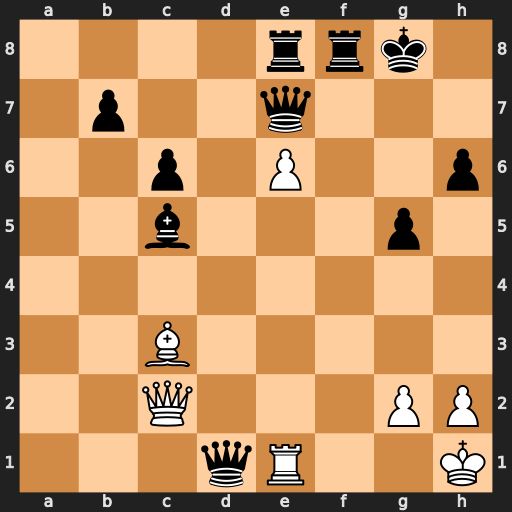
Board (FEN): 4rrk1/1p2q3/2p1P2p/2b3p1/8/2B5/2Q3PP/3qR2K
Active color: w
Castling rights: -
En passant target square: -
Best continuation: Qg6+ Qg7 Qxg7#